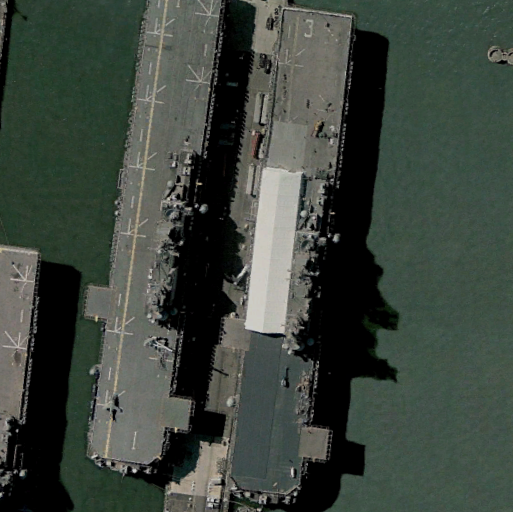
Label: assault